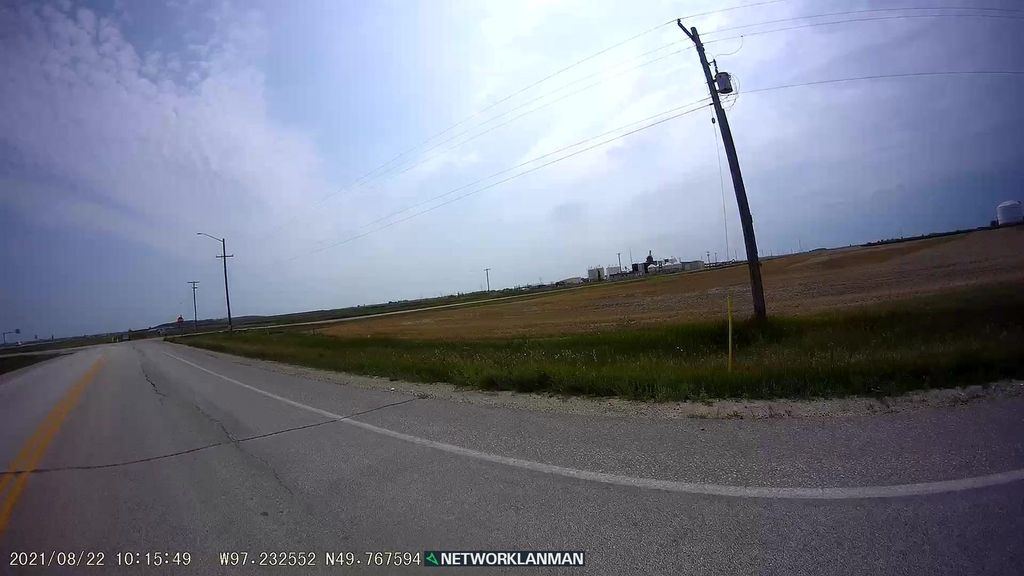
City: winnipeg